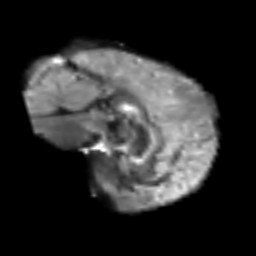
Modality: T2w
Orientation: sagittal
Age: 74
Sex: male
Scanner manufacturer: siemens
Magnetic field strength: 3 T
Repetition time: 6.1 s
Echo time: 0.101 s